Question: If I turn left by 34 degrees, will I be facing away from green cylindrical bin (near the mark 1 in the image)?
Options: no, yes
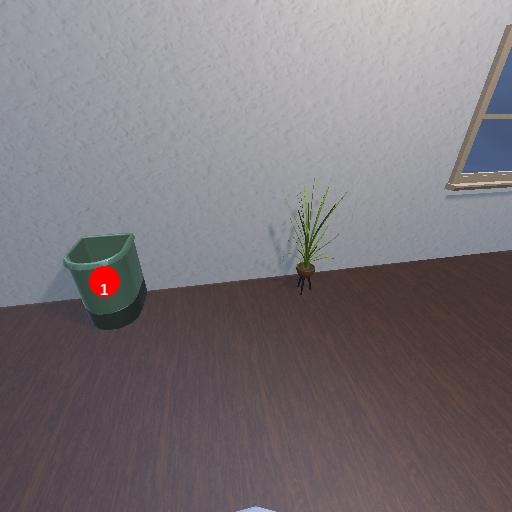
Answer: no